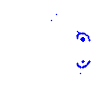
Particle: pion